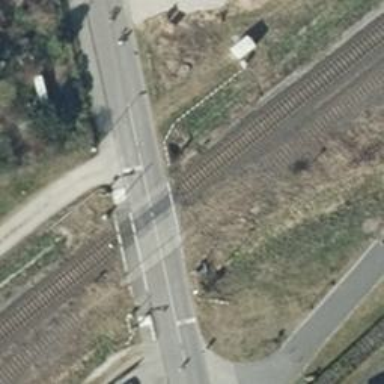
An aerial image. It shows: Level crossing with light signals and saltire markings.